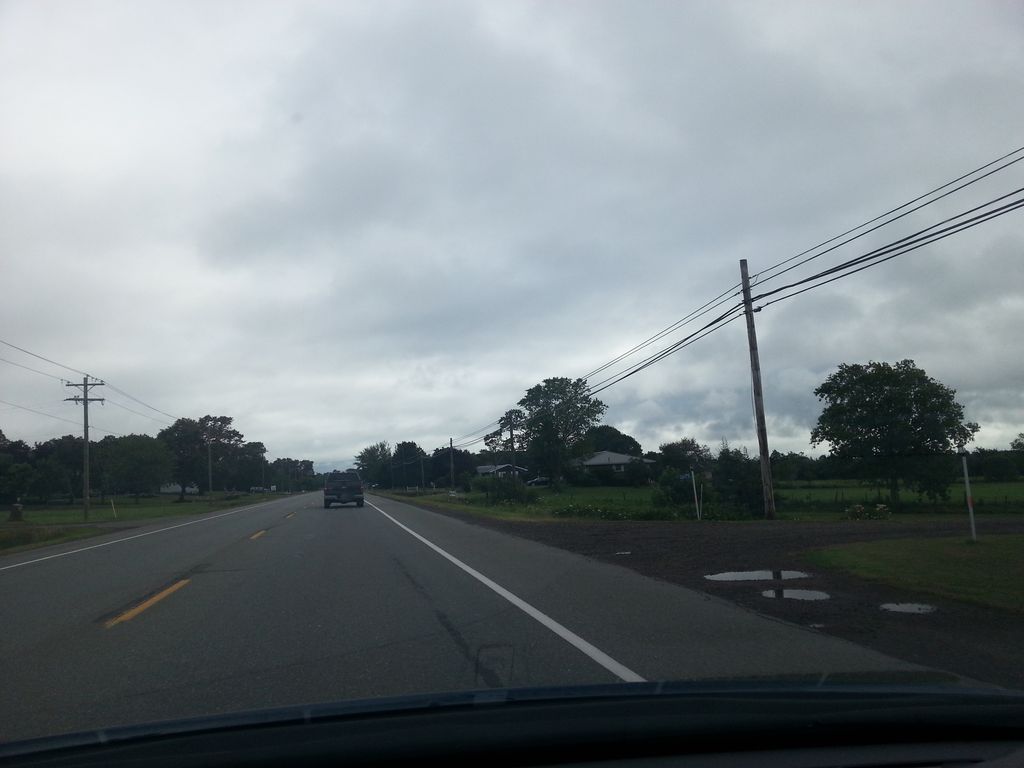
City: charlottetown